Question: I'm currently trying to add an event to a JTextField, depending on two checkboxes, but it seems that it's not working properly.

txKids is the JTextField that I want to modify according to the status of those two checkboxes, cbChildrenY and cbChildrenN.
This is the code that I have for those components;
'''
private JCheckBox getCbChildrenY() {
if (cbChildrenY == null) {
cbChildrenY = new JCheckBox("Children (Y)");
cbChildrenY.addChangeListener(new ChangeListener() {
public void stateChanged(ChangeEvent e) {
showMansions();
}
});
cbChildrenY.setSelected(true);
}
return cbChildrenY;
}
private JCheckBox getCbChildrenN() {
if (cbChildrenN == null) {
cbChildrenN = new JCheckBox("Children (N)");
cbChildrenN.addChangeListener(new ChangeListener() {
public void stateChanged(ChangeEvent e) {
showMansions();
}
});
cbChildrenN.setSelected(true);
}
return cbChildrenN;
}
private JTextField getTxKids() {
if (txKids == null) {
txKids = new JTextField();
txKids.addActionListener(new ActionListener() {
public void actionPerformed(ActionEvent e) {
if ((getCbChildrenN().isSelected() == true) && (getCbChildrenY().isSelected() == false)){
getTxKids().setEnabled(false);
getTxKids().setEditable(false);
}
}
});
txKids.setColumns(10);
txKids.setBounds(203, 350, 78, 20);
}
return txKids;
}
'''
Hope you can help me a bit, thanks in advance.
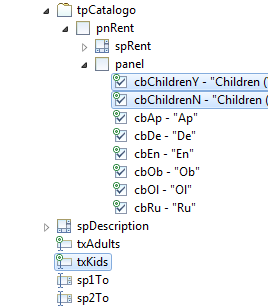
Answer: You should handle that operation when you click the check boxes. See my code below.
'''
private JCheckBox getCbChildrenY() {
if (cbChildrenY == null) {
cbChildrenY = new JCheckBox("Children (Y)");
cbChildrenY.addChangeListener(new ChangeListener() {
public void stateChanged(ChangeEvent e) {
showMansions();
handleTxKids();
}
});
cbChildrenY.setSelected(true);
}
return cbChildrenY;
}
private JCheckBox getCbChildrenN() {
if (cbChildrenN == null) {
cbChildrenN = new JCheckBox("Children (N)");
cbChildrenN.addChangeListener(new ChangeListener() {
public void stateChanged(ChangeEvent e) {
showMansions();
handleTxKids();
}
});
cbChildrenN.setSelected(true);
}
return cbChildrenN;
}
private JTextField getTxKids() {
if (txKids == null) {
txKids = new JTextField();
txKids.addActionListener(new ActionListener() {
public void actionPerformed(ActionEvent e) {
//do something.
});
txKids.setColumns(10);
txKids.setBounds(203, 350, 78, 20);
}
return txKids;
}
private void handleTxKids() {
if ((getCbChildrenN().isSelected() == true) && (getCbChildrenY().isSelected() == false)){
getTxKids().setEnabled(false);
} else {
getTxKids().setEnabled(true);
}
}
'''